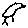
Label: bird